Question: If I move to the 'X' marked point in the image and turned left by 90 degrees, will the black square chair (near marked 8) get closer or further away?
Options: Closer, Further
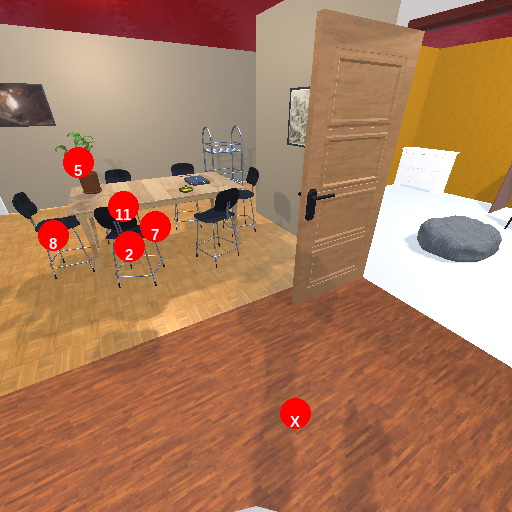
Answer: Closer